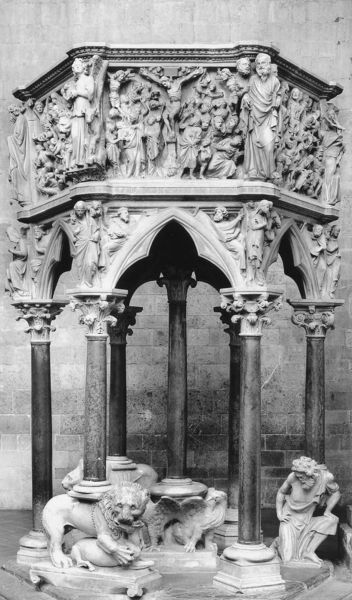
Titel: Kanzel
Künstler: Giovanni Pisano
Standort: Pistoia, S. Andrea (EU - I - Toskana)
Schlagwörter: flügel, mann, weiß, menschen, frau, grau, marmor, schwarz, säule, säulen, dach, ornament, sockel, stein, steine, kirche, figur, gewand, gotik, brunnen, engel, skulptur, relief, bogen, mauer, figuren, kuppel, büste, foto, fotografie, bögen, antike, kreuz, becken, gravierung, pult, kapitell, verziert, kanzel, spitzbogen, christus, jesus, kreuzigung, fresken, sieben, löwe, drachen, sechseck, krypta, bauschmuck, korinthische ordnung, christ, kruzifixus, siebeneck, sw, pulpit